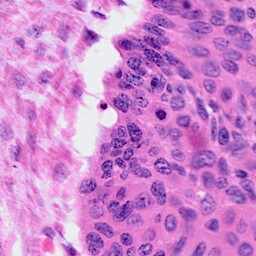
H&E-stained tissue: Cervix